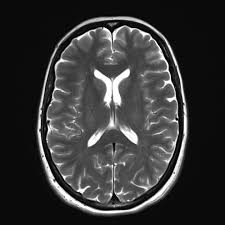
Label: notumor